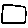
Label: square